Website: walmart
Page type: store-pickup
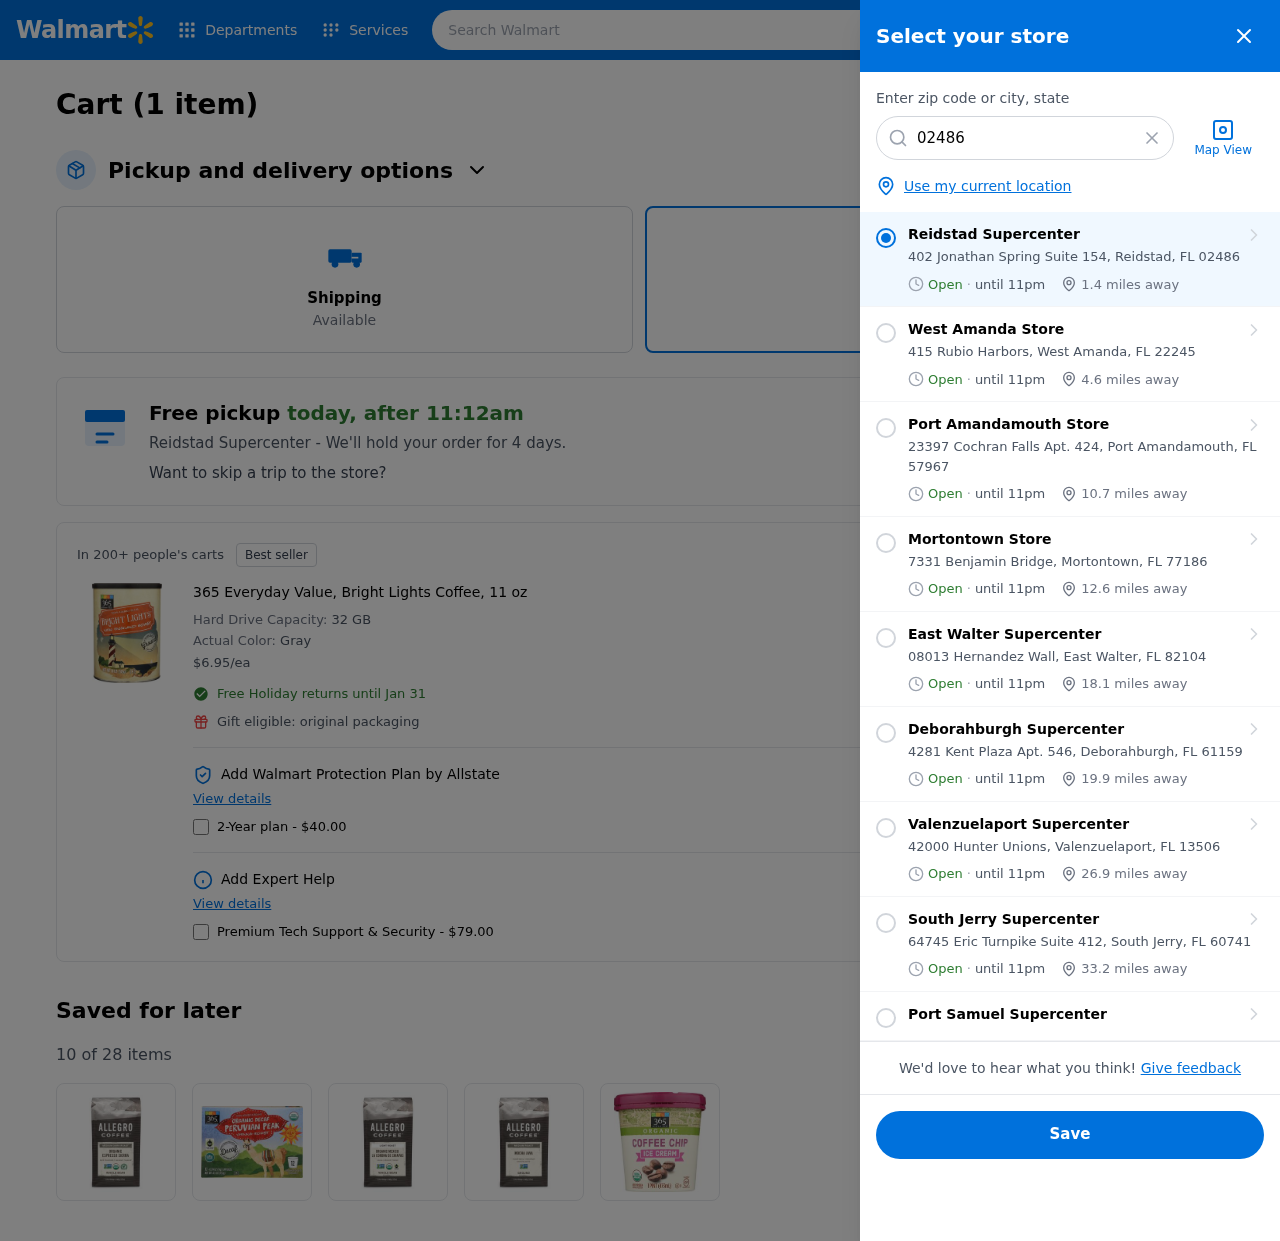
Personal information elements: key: PII_CITY
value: Reidstad
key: PII_CITY
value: Reidstad Supercenter
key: PII_CITY_STATE_ZIP
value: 402 Jonathan Spring Suite 154, Reidstad, FL 02486
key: PII_LOCATION1_CITY
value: West Amanda Store
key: PII_LOCATION1_CITY_STATE_ZIP
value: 415 Rubio Harbors, West Amanda, FL 22245
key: PII_LOCATION2_CITY
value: Port Amandamouth Store
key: PII_LOCATION2_CITY_STATE_ZIP
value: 23397 Cochran Falls Apt. 424, Port Amandamouth, FL 57967
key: PII_LOCATION3_CITY
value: Mortontown Store
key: PII_LOCATION3_CITY_STATE_ZIP
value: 7331 Benjamin Bridge, Mortontown, FL 77186
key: PII_LOCATION4_CITY
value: East Walter Supercenter
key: PII_LOCATION4_CITY_STATE_ZIP
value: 08013 Hernandez Wall, East Walter, FL 82104
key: PII_LOCATION5_CITY
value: Deborahburgh Supercenter
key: PII_LOCATION5_CITY_STATE_ZIP
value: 4281 Kent Plaza Apt. 546, Deborahburgh, FL 61159
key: PII_LOCATION6_CITY
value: Valenzuelaport Supercenter
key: PII_LOCATION6_CITY_STATE_ZIP
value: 42000 Hunter Unions, Valenzuelaport, FL 13506
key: PII_LOCATION7_CITY
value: South Jerry Supercenter
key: PII_LOCATION7_CITY_STATE_ZIP
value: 64745 Eric Turnpike Suite 412, South Jerry, FL 60741
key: PII_LOCATION8_CITY
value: Port Samuel Supercenter
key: PII_POSTCODE
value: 02486
Product elements: key: PRODUCT1_NAME
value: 365 Everyday Value, Bright Lights Coffee, 11 oz
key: PRODUCT1_PRICE
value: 6.95
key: PRODUCT1_DESC
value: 32 GB
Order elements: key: ORDER_NUM_ITEMS
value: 1
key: ORDER_NUM_ITEMS
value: Cart (1 item)
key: ORDER_DELIVERY_DATE
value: today, after 11:12am
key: ORDER_ITEM1_QUANTITY
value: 1
Search elements: key: HEADER_SEARCH
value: Search Walmart
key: SEARCH_LOCATION
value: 02486